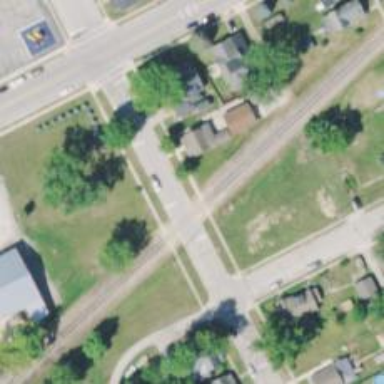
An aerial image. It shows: Crossing for the railway.